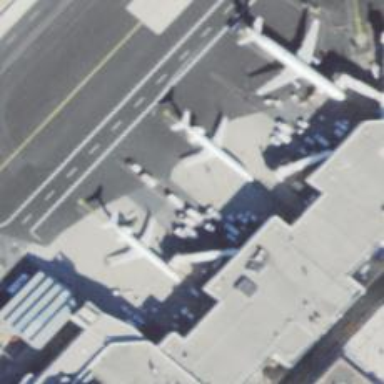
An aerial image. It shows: Airport gate.